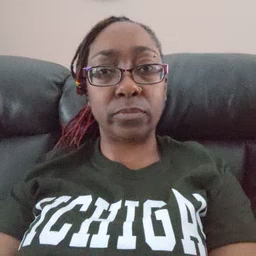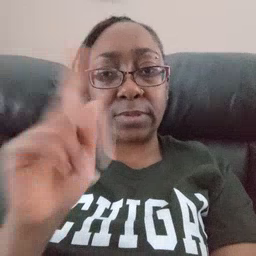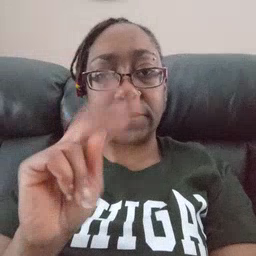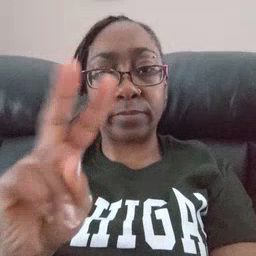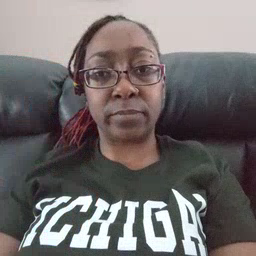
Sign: TV